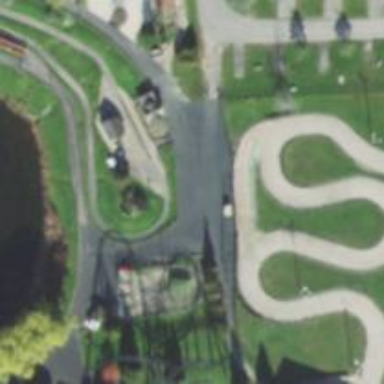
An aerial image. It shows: Karting raceway.